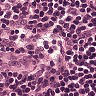
Metastatic tissue present: no